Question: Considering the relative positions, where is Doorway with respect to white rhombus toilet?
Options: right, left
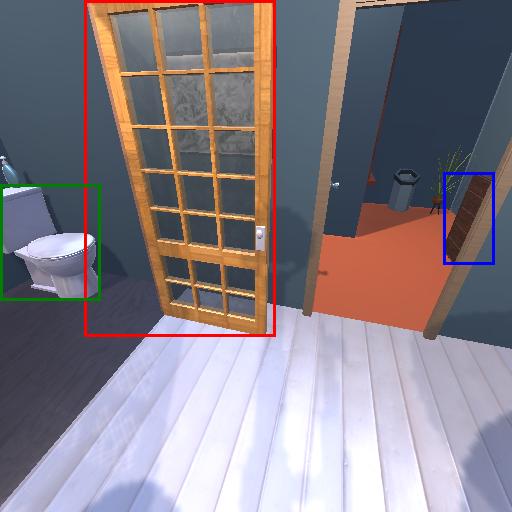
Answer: right